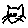
Label: cat